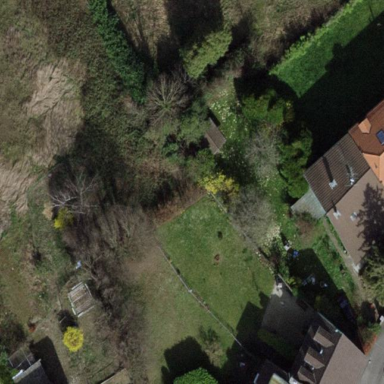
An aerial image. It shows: Garden enclosed by fence.